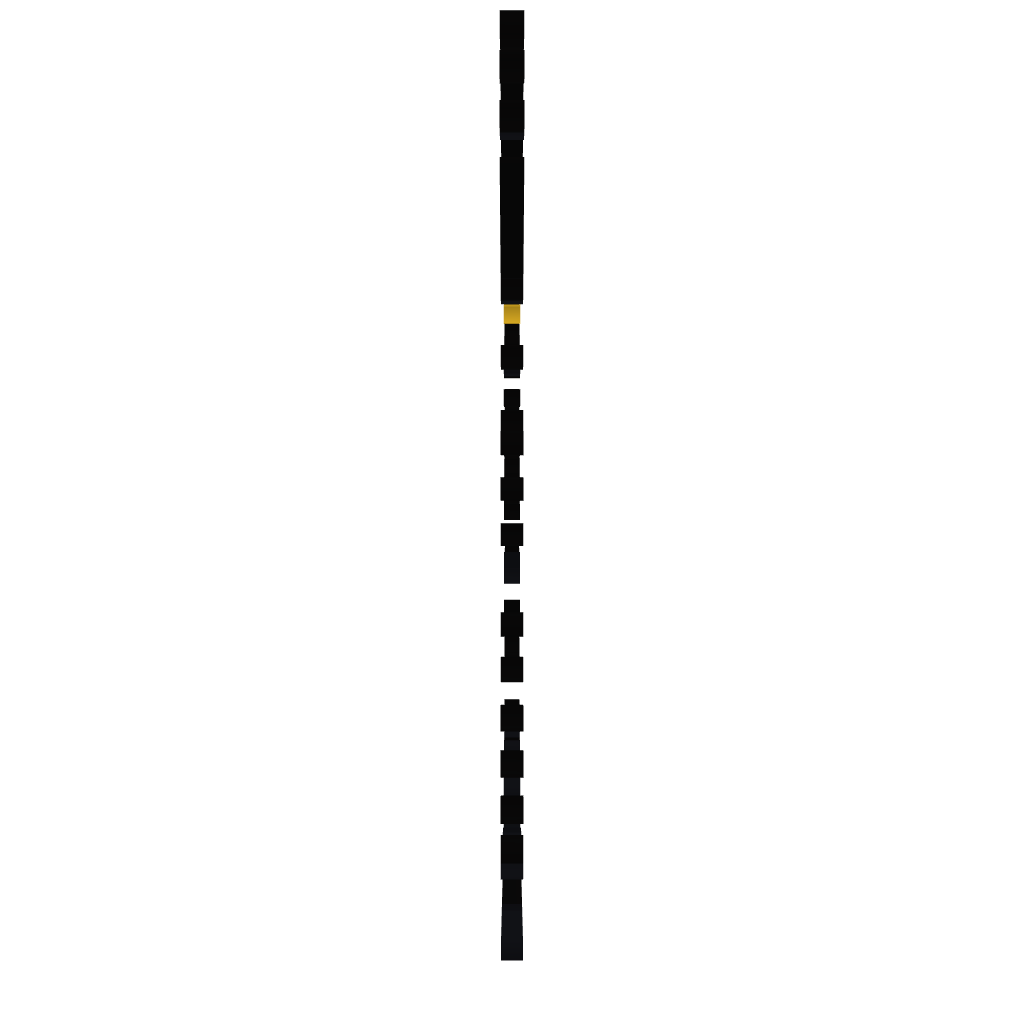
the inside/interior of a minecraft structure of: Pikachu